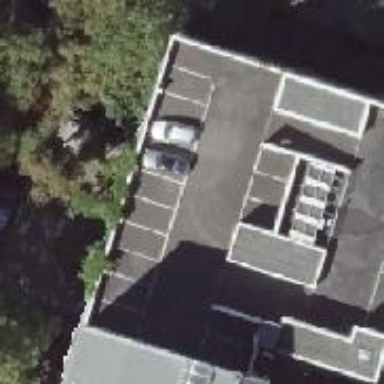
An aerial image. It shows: Multi-storey parking facility.